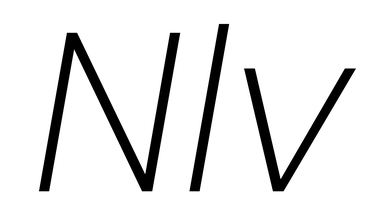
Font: Poppins-ExtraLightItalic